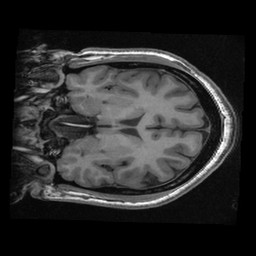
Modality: T1w
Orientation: coronal
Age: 22
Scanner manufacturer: ge
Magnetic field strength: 3 T
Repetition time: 0.008404 s
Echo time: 0.003176 s